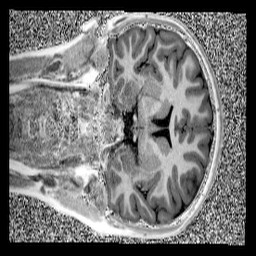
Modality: UNIT1
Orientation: coronal
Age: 13
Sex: female
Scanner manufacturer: siemens
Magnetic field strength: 3 T
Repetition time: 4 s
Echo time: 0.00299 s